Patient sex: M
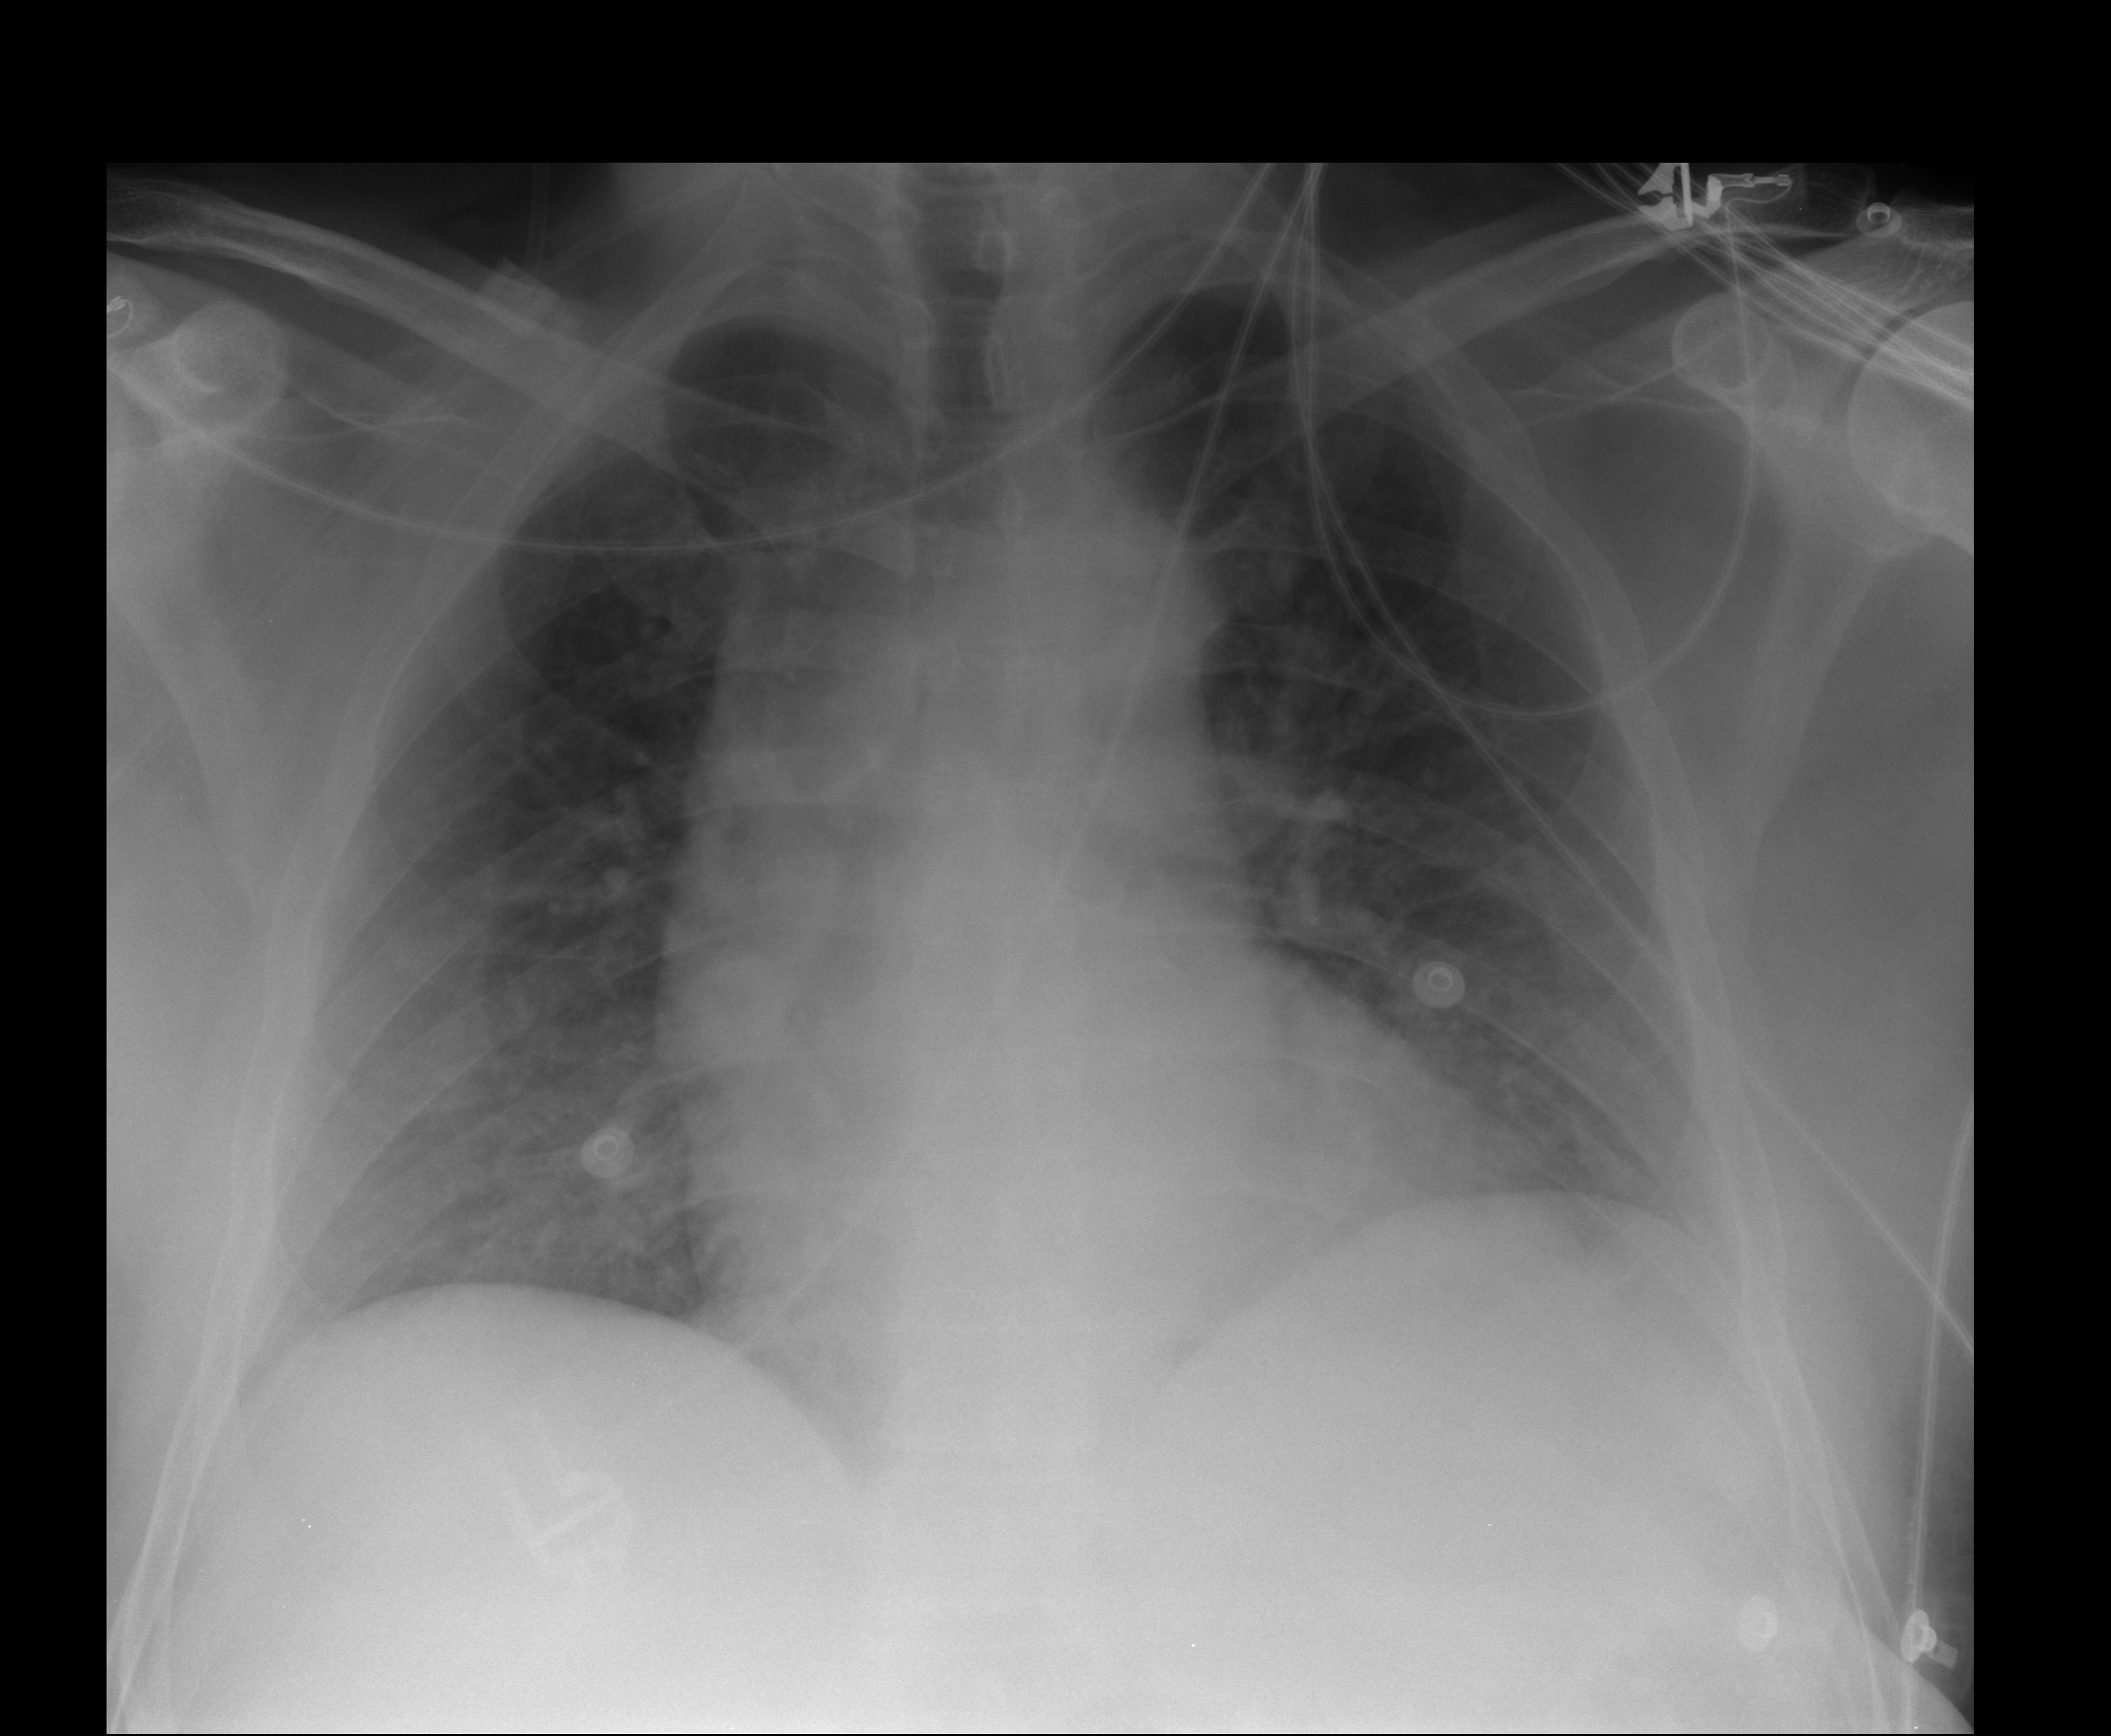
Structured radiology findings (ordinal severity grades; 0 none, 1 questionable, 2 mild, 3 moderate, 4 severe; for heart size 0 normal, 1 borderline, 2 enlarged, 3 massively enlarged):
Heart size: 0
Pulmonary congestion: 2
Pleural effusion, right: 0
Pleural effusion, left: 0
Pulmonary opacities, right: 0
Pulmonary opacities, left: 0
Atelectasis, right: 0
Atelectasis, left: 0